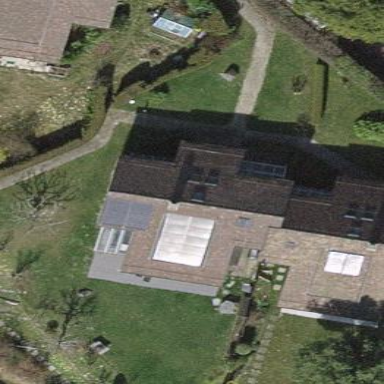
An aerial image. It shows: Simple and straightforward house.